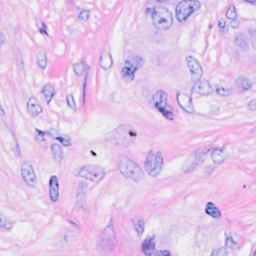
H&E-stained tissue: Breast